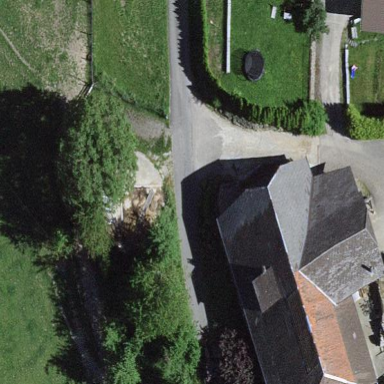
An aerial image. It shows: Farm building.